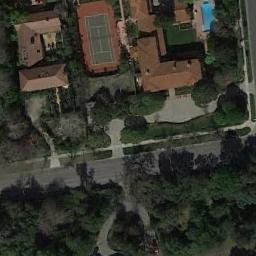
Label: tennis_court